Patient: sex M, age 55
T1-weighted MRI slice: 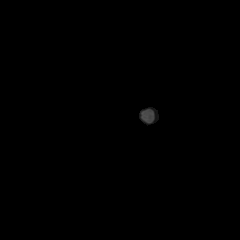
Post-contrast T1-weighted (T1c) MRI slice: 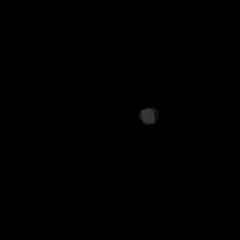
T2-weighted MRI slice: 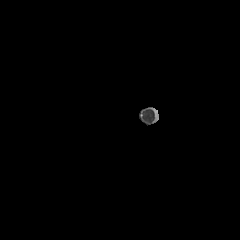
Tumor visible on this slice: no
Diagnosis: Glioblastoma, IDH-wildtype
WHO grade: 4